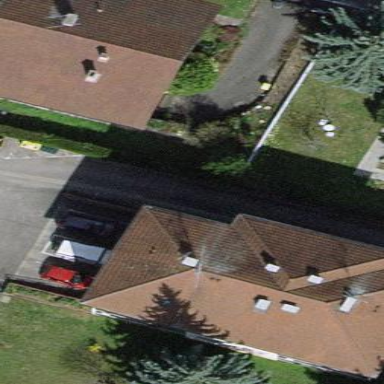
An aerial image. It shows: Apartments building with hipped roof oriented along.